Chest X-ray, PA view. Patient: 64 years old, sex F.
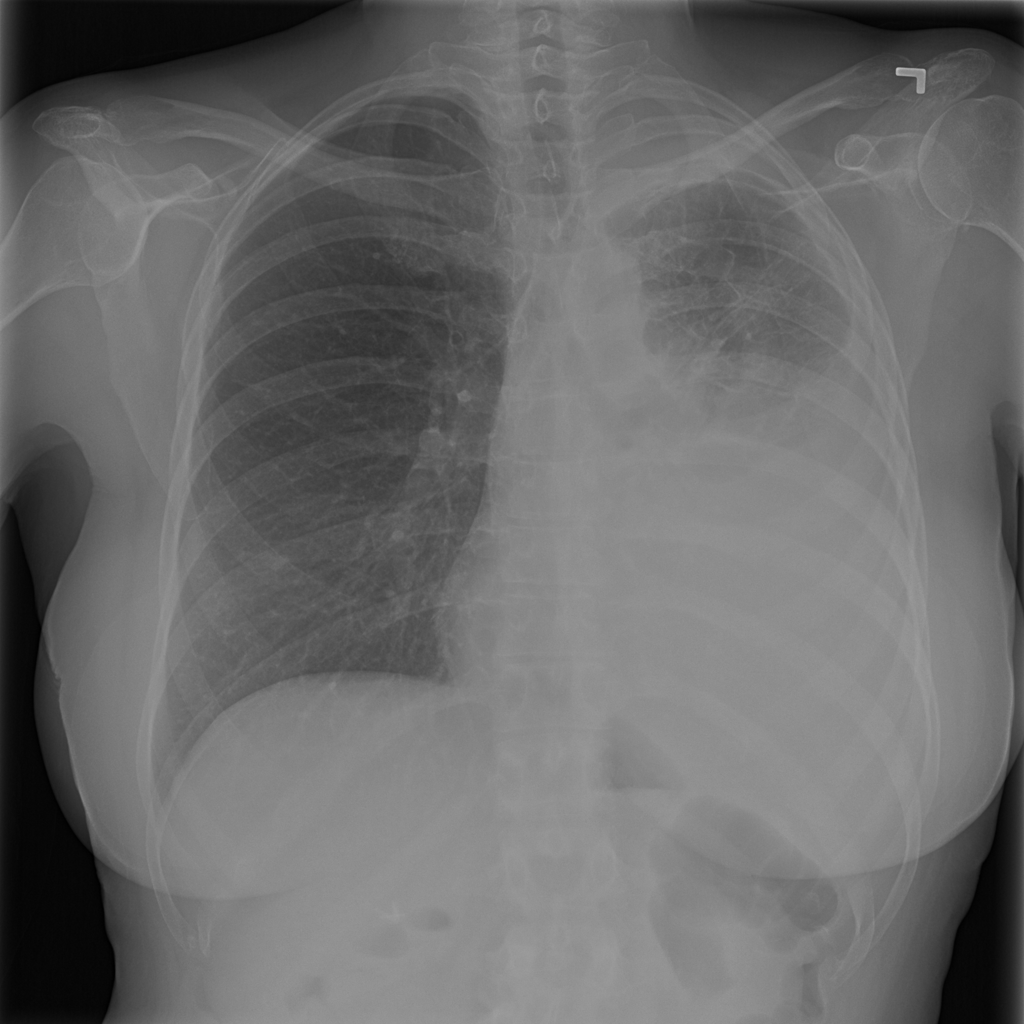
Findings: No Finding